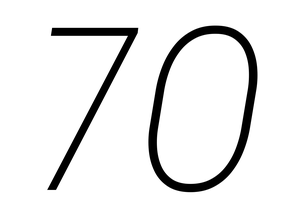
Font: Roboto-Italic_Condensed_ExtraLight_Italic